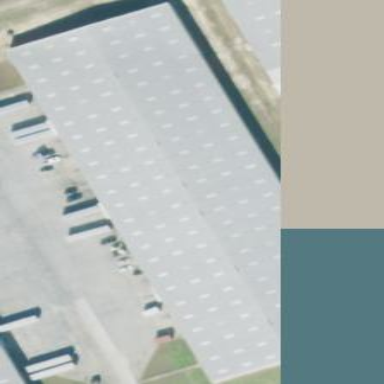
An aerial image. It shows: Warehouse.